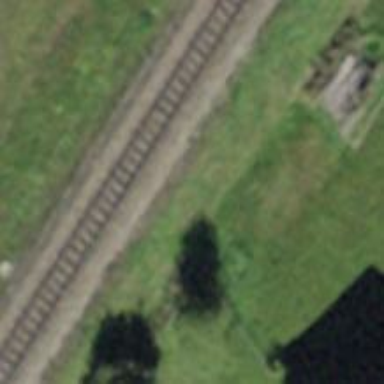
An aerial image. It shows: Narrow-gauge railway track with one electrified contact line.